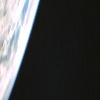
Label: space